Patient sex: M
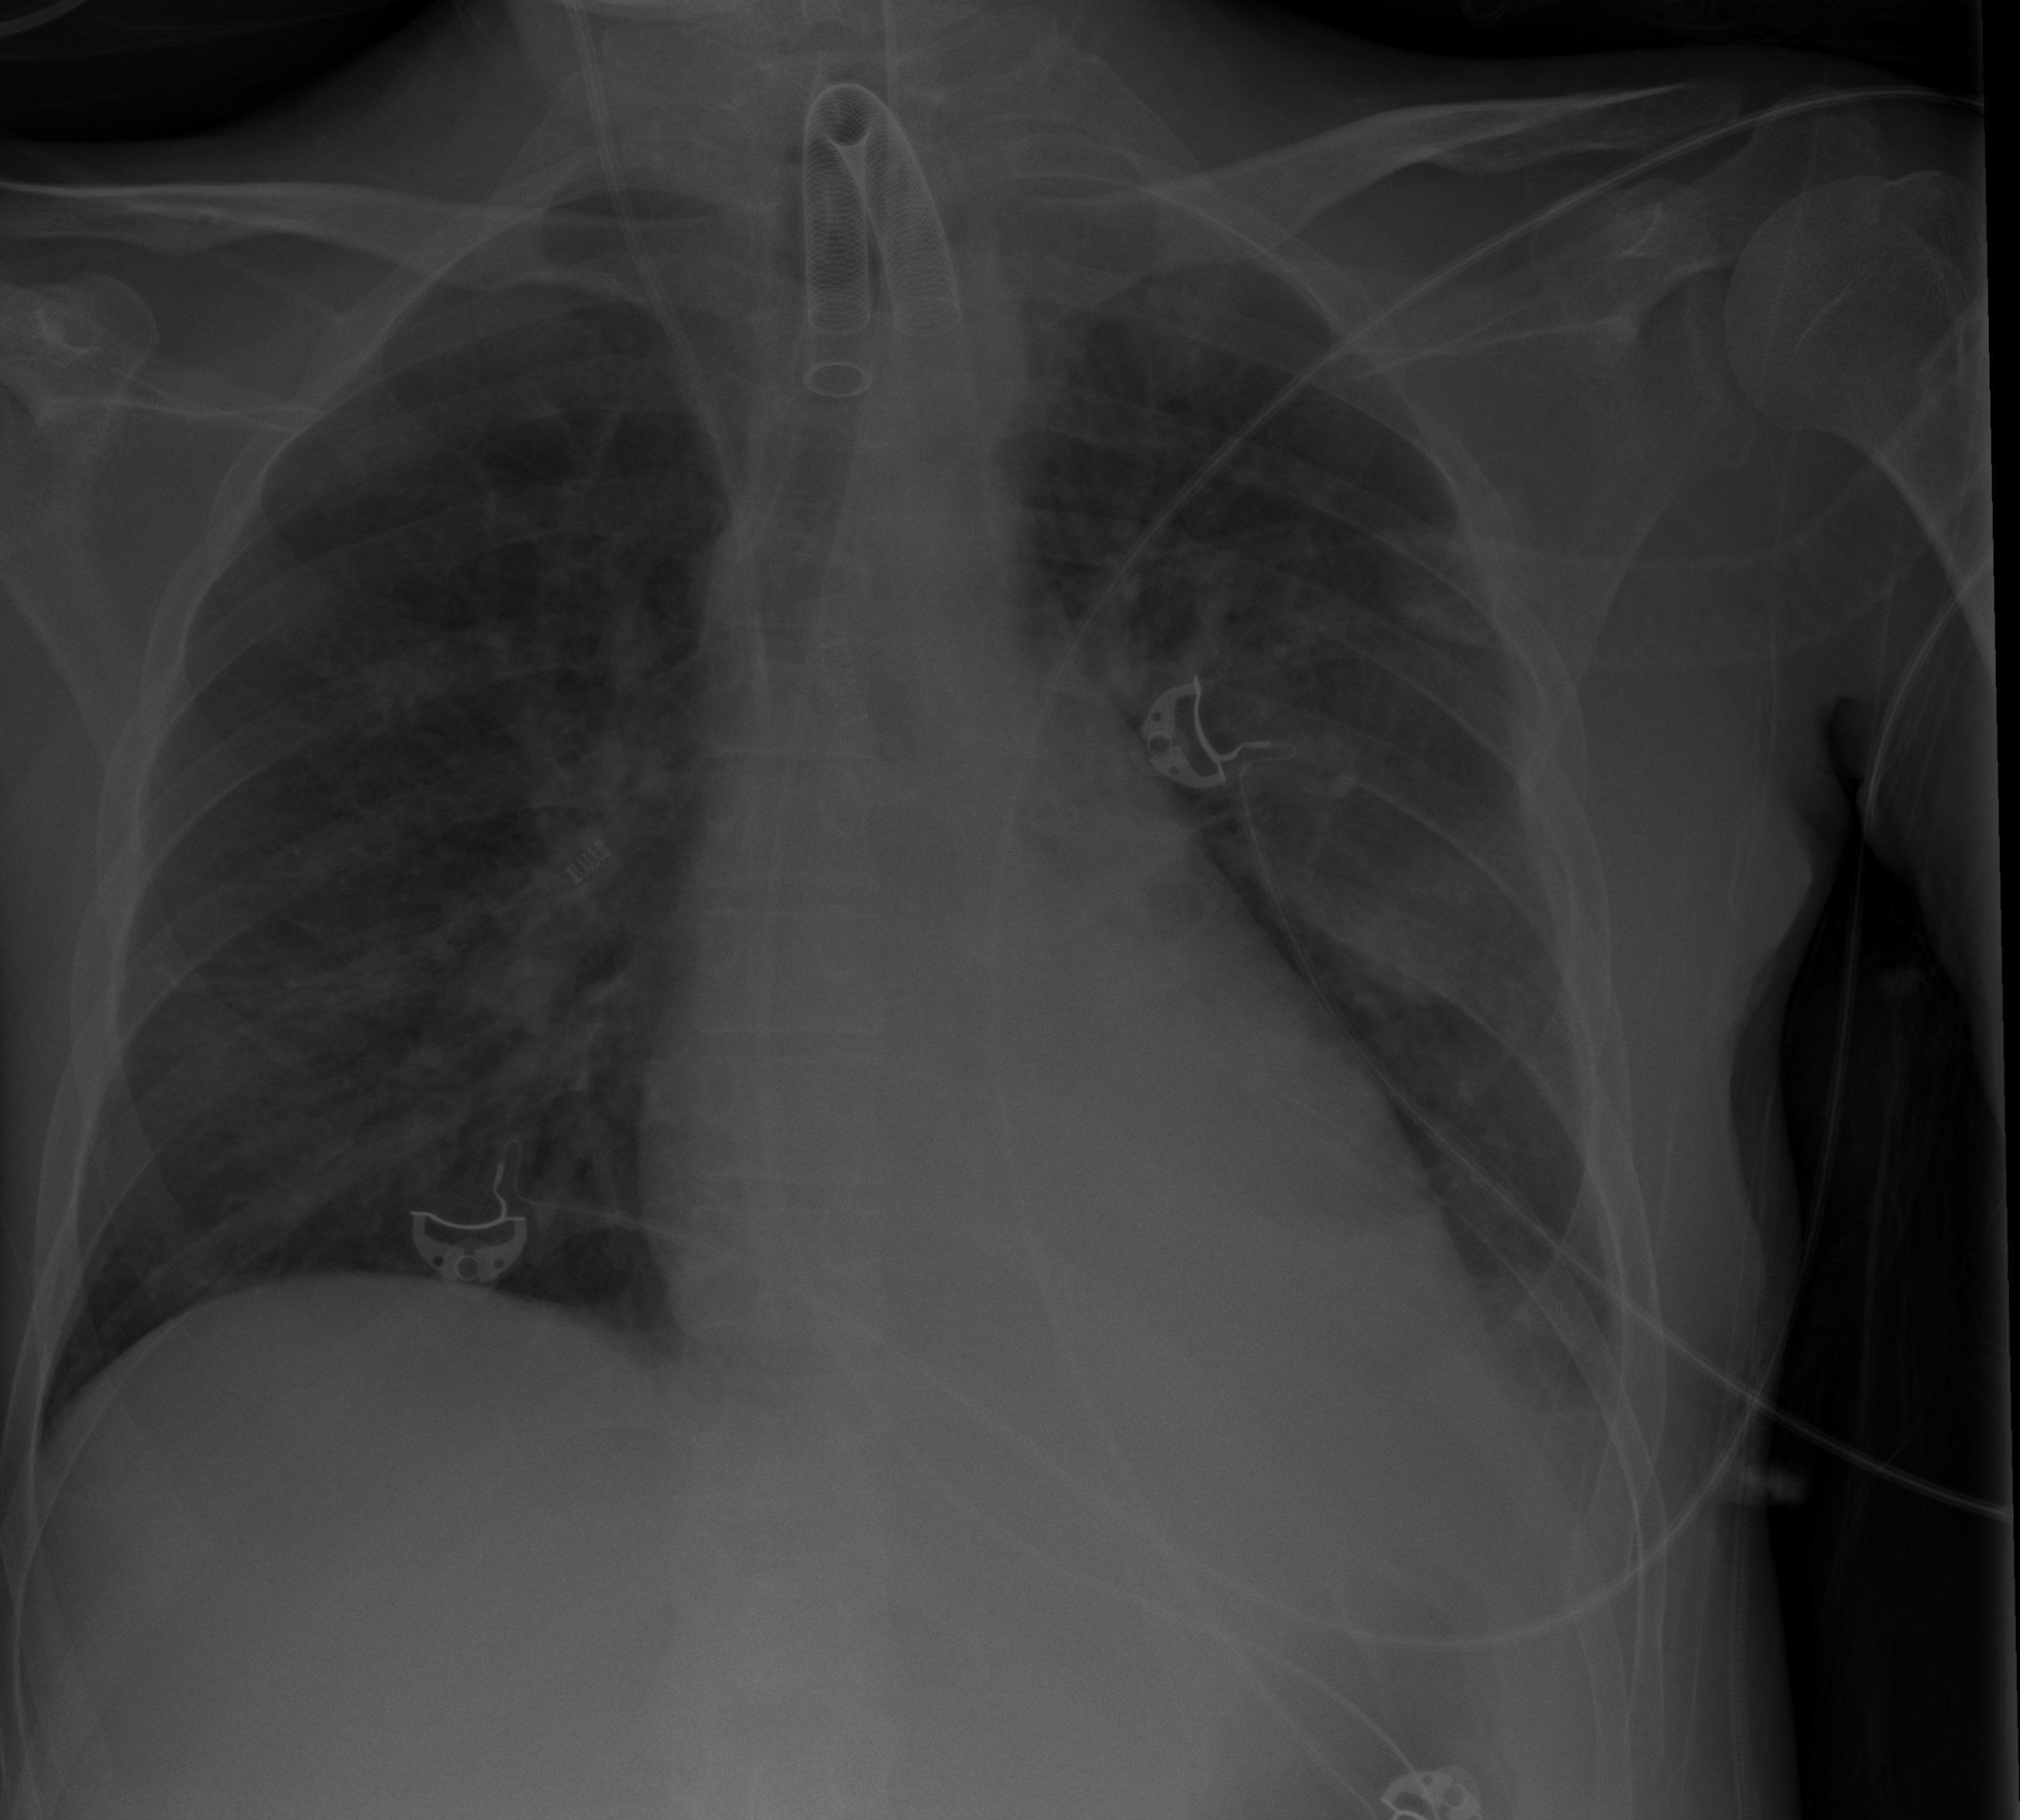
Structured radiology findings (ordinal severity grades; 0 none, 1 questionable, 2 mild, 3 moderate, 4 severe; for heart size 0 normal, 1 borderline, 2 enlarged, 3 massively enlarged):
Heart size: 0
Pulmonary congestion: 0
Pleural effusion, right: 0
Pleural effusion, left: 2
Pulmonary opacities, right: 0
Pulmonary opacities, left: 2
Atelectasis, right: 0
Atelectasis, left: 2